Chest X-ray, PA view. Patient: 30 years old, sex F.
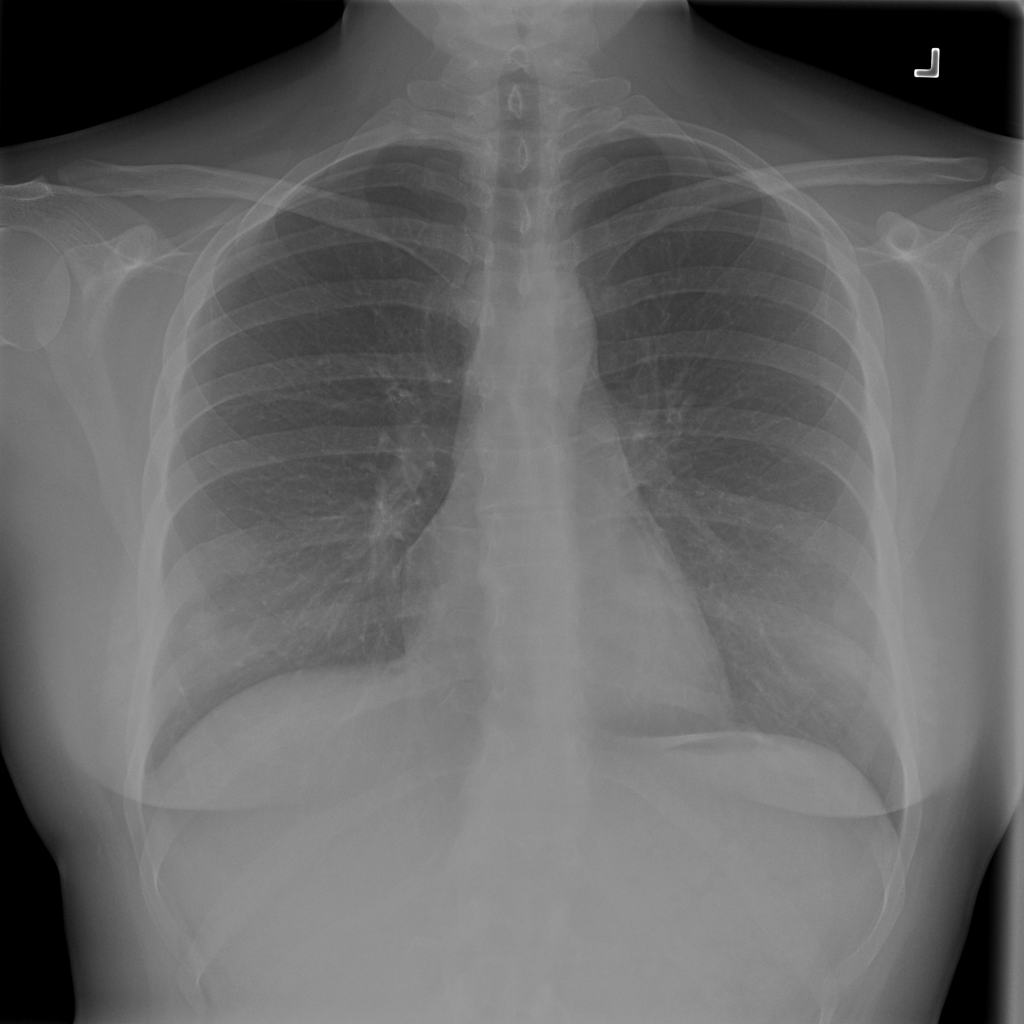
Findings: No Finding